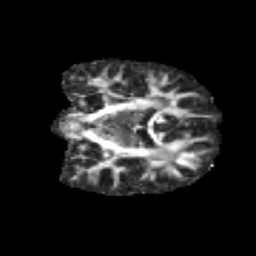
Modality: FA
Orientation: coronal
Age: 13
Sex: male
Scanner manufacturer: siemens
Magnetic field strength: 3 T
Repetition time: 3.8 s
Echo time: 0.07 s